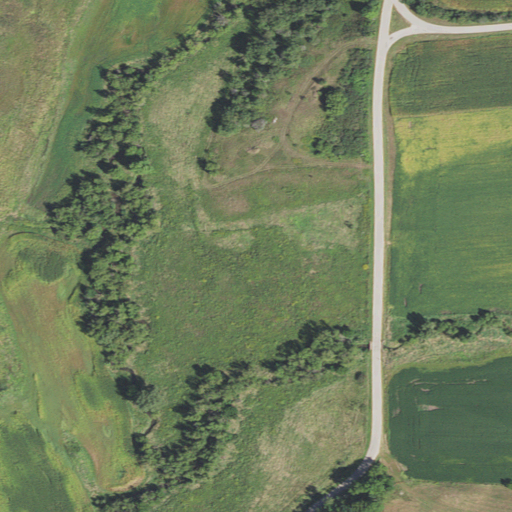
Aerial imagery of valley in Wisconsin named Yankee Hollow containing pasture, cultivated crops, grassland, herbaceous wetlands, open development, low intensity development, deciduous forest, and medium intensity development